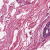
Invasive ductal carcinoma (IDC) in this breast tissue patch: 0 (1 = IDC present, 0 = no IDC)